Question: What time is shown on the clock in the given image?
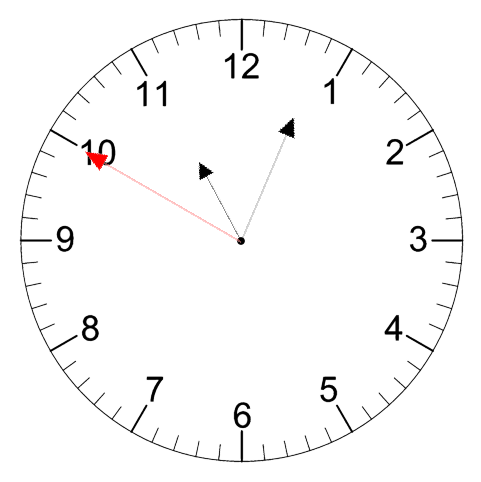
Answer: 11:03:50